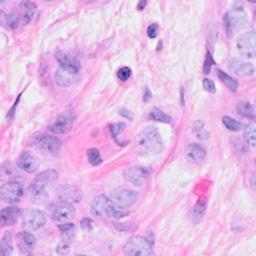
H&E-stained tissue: Breast